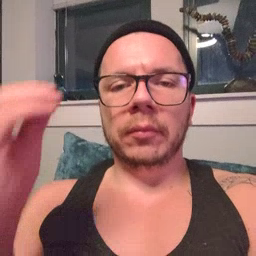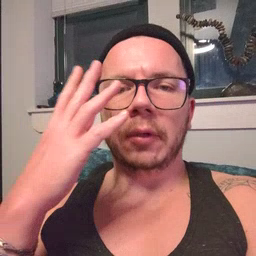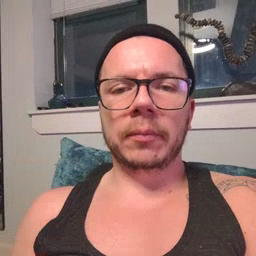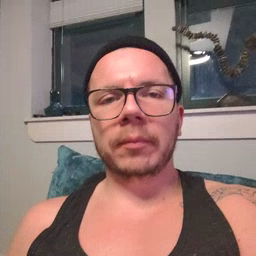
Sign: sun